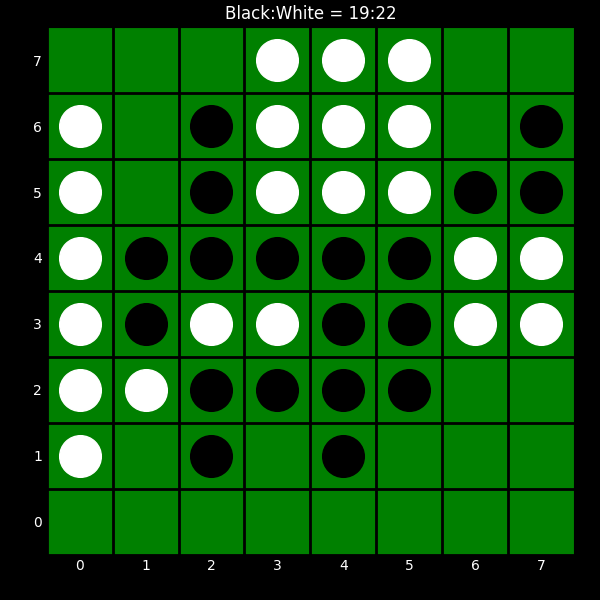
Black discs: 19
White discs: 22